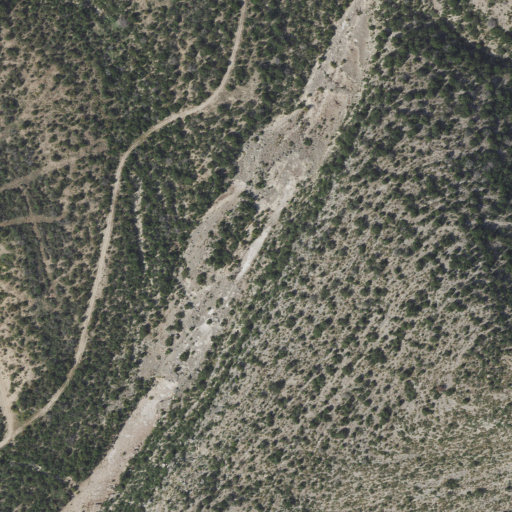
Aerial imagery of valley in Texas named Deep Hollow containing only shrub